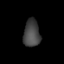
Tissue: lung
Cell type: Endothelial cells
Senescence score: 0.5539
Nuclear area (px): 441
Mean DAPI intensity: 68.492